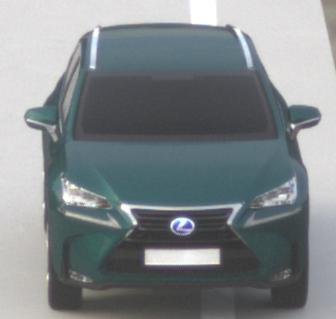
Make: Lexus
Model: NX 300h
Detailed model: NX (AZ1)
Model produced from: 2017/11
Model produced until: 2018/08
Doors: 5
Color: blue
Road condition: dry road
Daytime: morning or afternoon
Contrast: low contrast